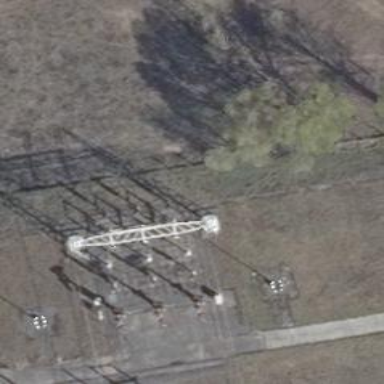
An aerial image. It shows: Three cables of power line.